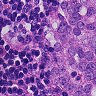
Metastatic tissue present: yes